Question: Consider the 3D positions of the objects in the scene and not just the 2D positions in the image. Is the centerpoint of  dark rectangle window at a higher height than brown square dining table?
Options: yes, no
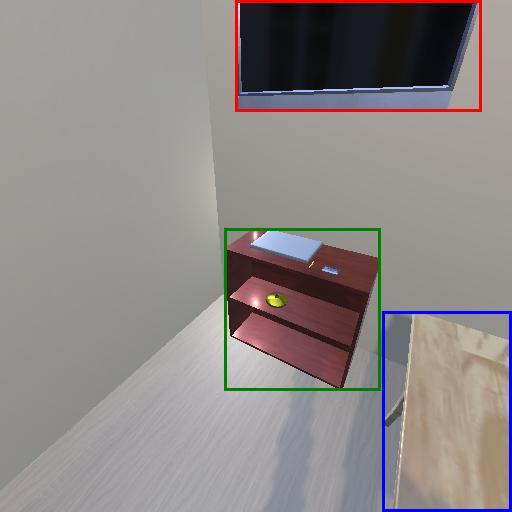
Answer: yes